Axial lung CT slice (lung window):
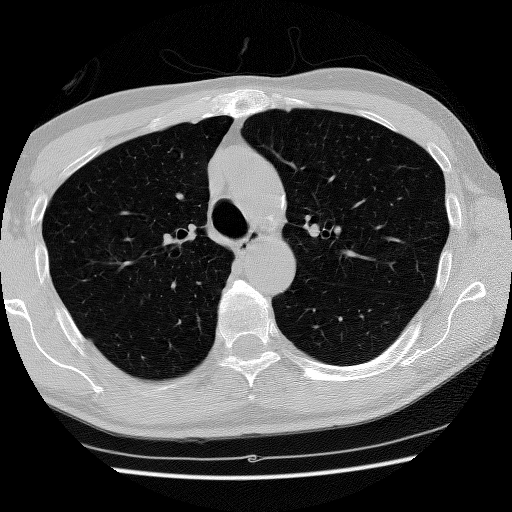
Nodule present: no